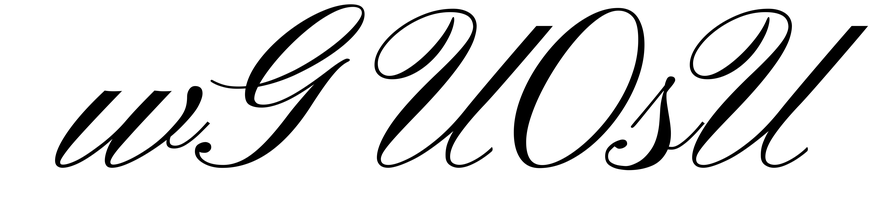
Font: PinyonScript-Regular